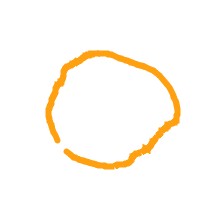
Shape: circle